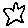
Label: star